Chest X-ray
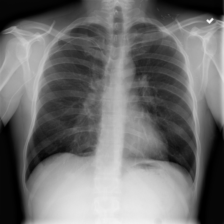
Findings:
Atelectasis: negative
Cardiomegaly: negative
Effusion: negative
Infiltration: negative
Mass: negative
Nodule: negative
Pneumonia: negative
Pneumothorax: negative
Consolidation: negative
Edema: negative
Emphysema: negative
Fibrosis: negative
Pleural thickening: negative
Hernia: negative